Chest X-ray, AP view. Patient: 33 years old, sex M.
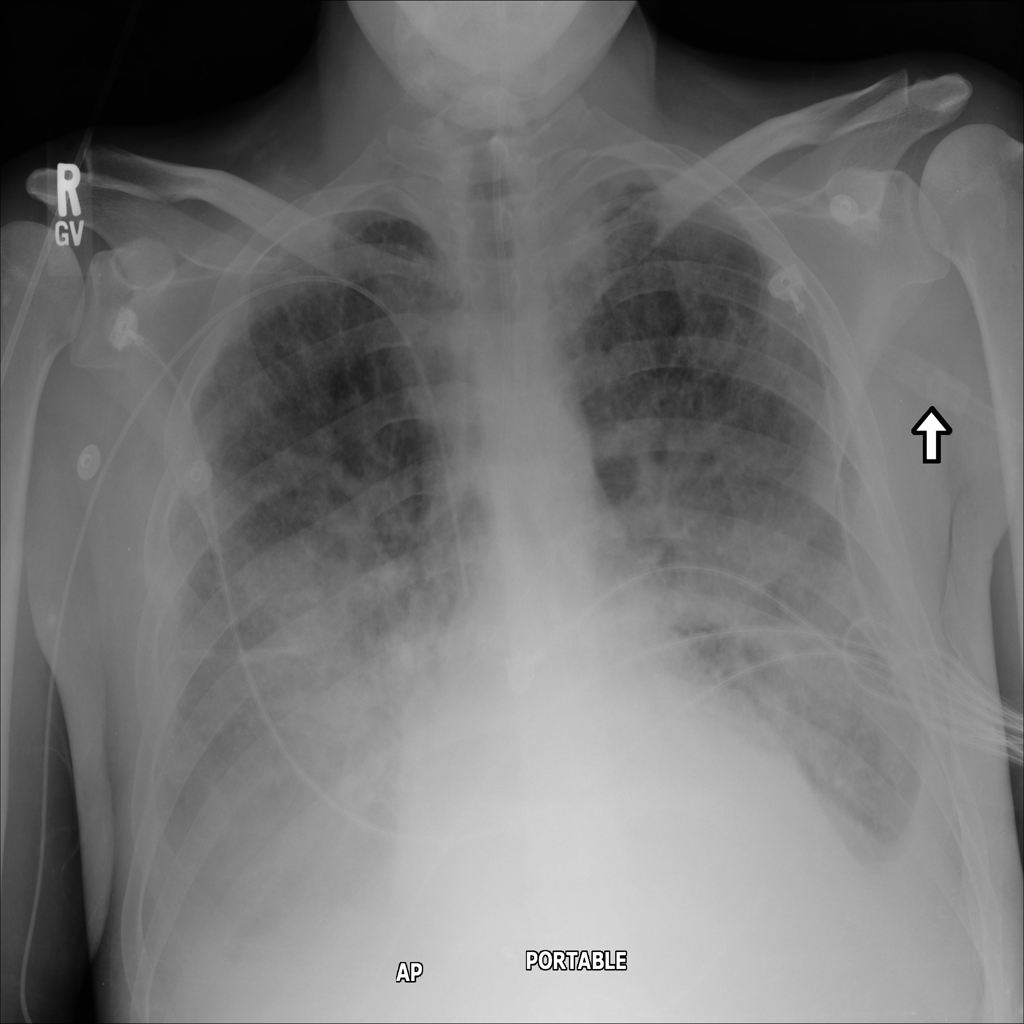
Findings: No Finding